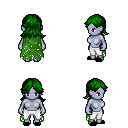
a pixel art fantasy rpg character, female body template, dark elf, purple skin, green tattered cape, white pants, green loose hair, black slippers, four views (front, back, left, right), 2x2 character sprite sheet, small pixel art, hard edges, no anti-aliasing